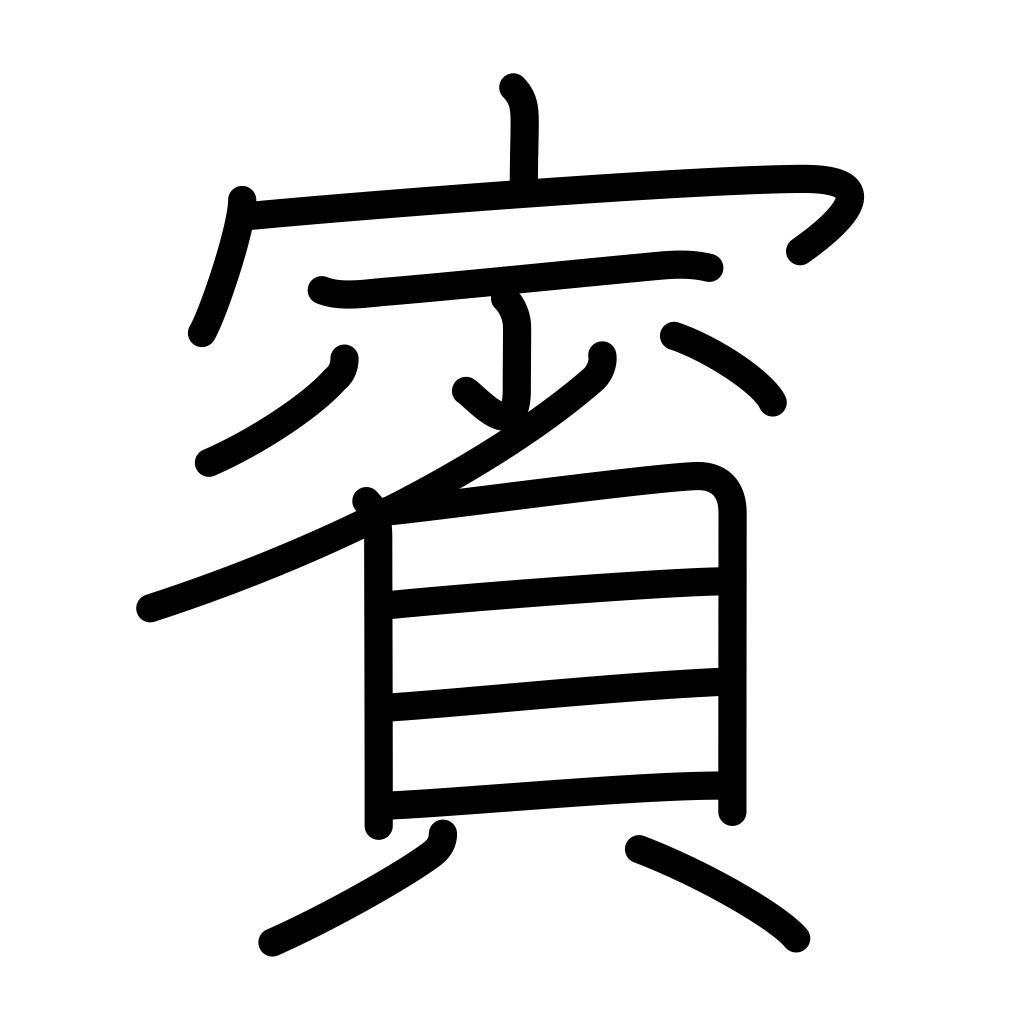
Meaning: guest